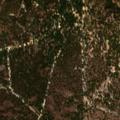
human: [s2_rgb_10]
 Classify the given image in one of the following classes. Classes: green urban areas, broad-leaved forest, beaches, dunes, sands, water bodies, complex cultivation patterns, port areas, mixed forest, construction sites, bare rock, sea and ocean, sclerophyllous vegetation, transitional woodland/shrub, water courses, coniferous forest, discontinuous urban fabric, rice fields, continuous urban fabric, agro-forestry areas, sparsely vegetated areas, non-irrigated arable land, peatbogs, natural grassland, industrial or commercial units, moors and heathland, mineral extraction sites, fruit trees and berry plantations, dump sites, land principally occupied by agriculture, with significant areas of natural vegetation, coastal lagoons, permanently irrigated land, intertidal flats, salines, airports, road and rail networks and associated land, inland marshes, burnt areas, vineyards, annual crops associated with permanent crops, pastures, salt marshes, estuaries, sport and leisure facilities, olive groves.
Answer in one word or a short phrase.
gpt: mixed forest, transitional woodland/shrub